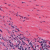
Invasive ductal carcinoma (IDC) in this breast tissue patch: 1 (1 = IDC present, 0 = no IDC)